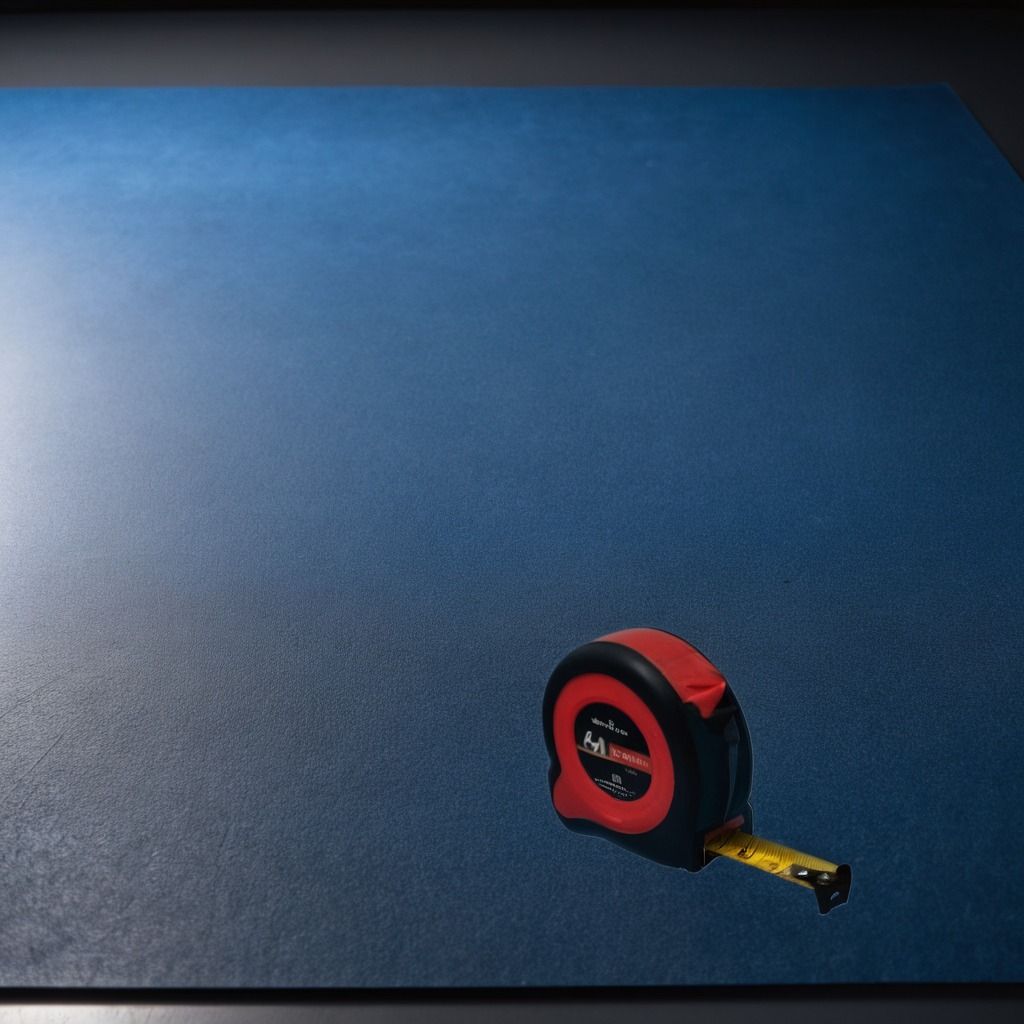
A measuring tape lies on the clean granite tabletop covered with a blue rubber mat inside a workshop under bright overhead lighting crisp shadows high clarity worn but beneath the mat